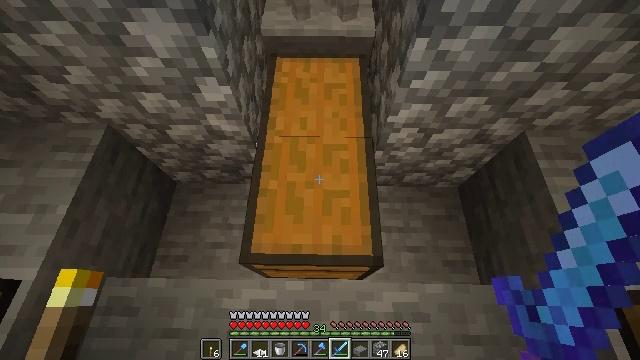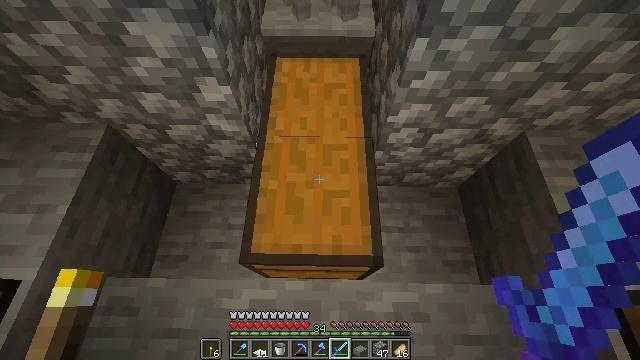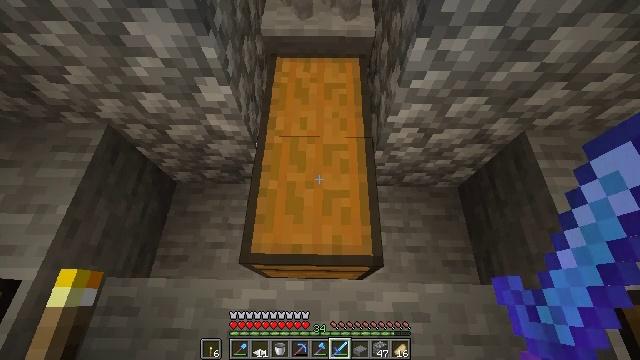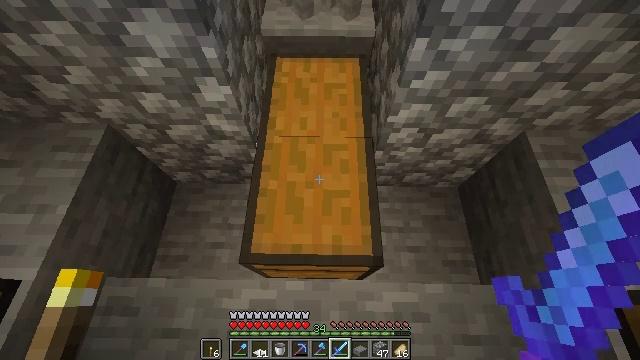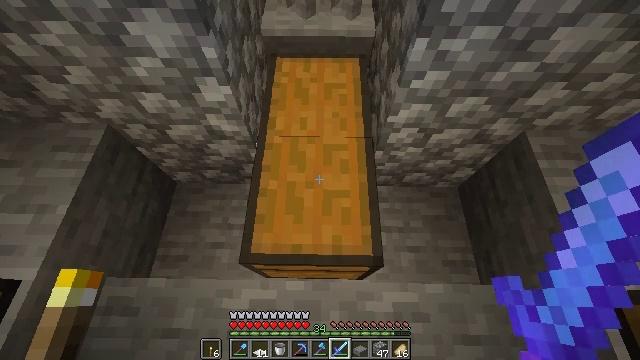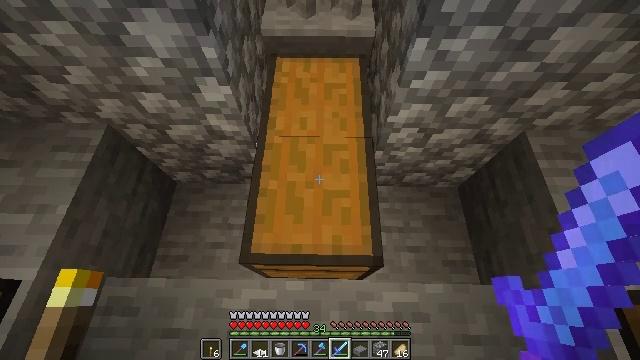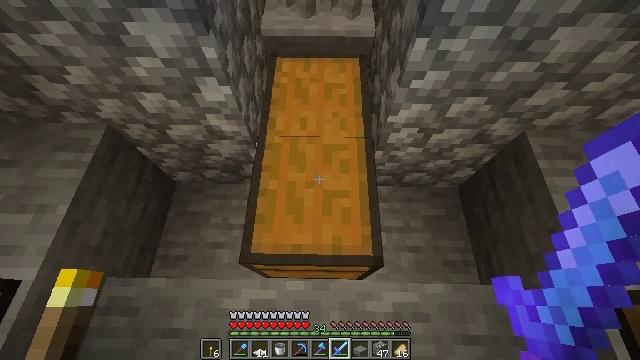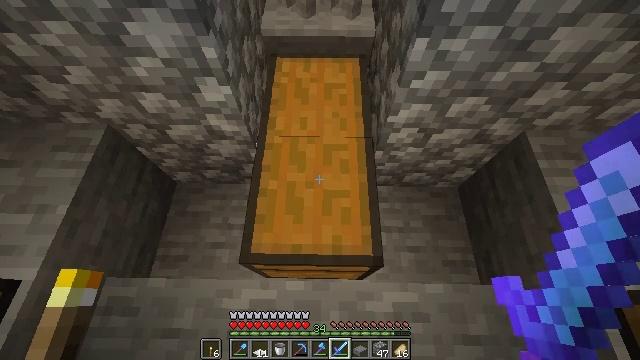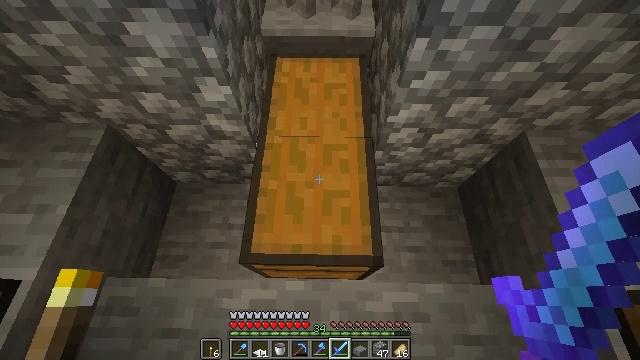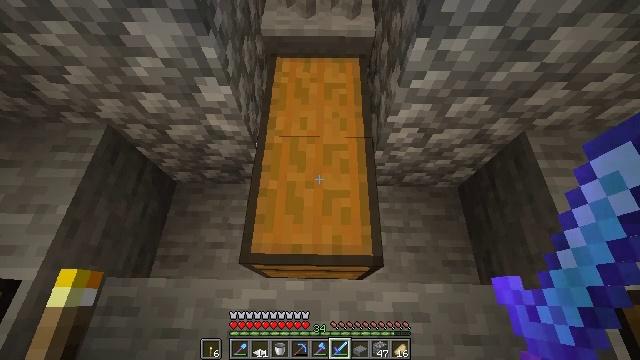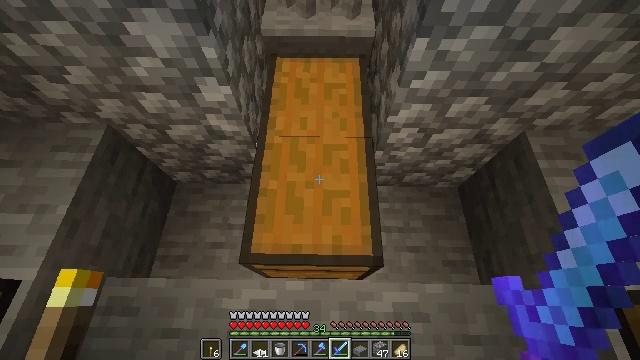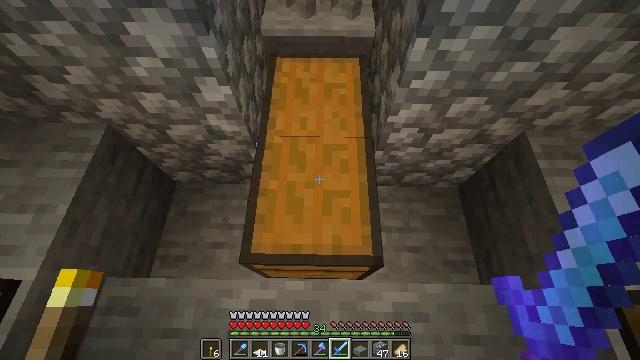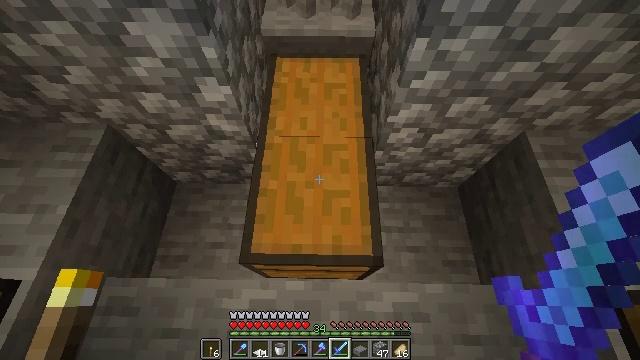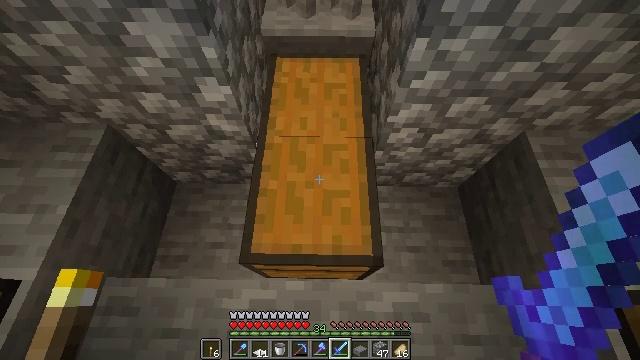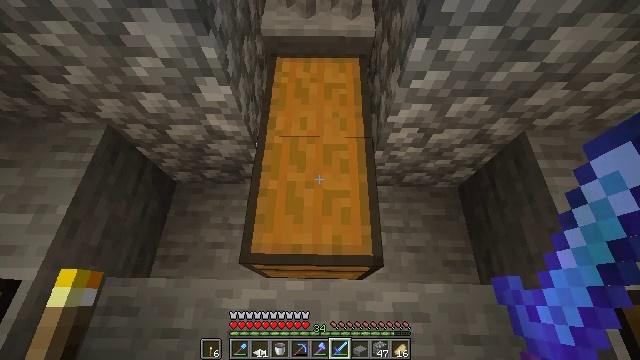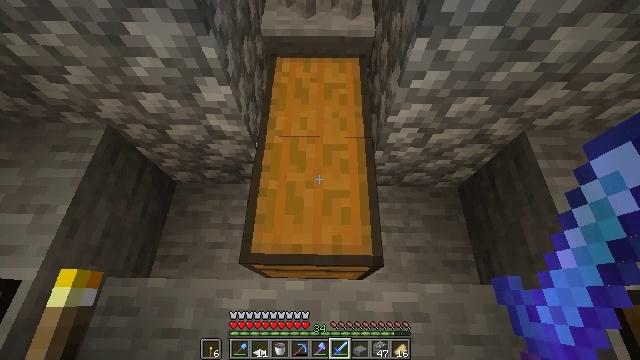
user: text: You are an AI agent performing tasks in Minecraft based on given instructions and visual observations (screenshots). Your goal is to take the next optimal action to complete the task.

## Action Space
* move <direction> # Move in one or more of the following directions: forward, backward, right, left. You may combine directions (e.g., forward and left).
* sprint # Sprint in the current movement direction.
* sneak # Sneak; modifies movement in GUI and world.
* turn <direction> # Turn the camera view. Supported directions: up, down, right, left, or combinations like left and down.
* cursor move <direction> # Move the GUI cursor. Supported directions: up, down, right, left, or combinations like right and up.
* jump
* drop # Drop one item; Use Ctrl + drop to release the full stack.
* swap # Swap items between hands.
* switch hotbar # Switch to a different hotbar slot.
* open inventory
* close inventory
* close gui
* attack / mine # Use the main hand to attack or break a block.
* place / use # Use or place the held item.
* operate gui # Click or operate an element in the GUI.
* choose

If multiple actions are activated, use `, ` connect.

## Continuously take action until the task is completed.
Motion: motion action
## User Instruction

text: Drop a diamond sword.
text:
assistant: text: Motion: no_op
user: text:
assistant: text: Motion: no_op
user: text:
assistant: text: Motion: no_op
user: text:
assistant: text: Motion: no_op
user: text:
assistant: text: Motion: no_op
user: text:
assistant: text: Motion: no_op
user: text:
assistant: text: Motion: no_op
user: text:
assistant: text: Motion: no_op
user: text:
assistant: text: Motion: no_op
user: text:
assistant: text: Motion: no_op
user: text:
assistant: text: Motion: no_op
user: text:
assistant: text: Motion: no_op
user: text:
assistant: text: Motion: no_op
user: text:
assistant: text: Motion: no_op
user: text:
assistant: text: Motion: no_op
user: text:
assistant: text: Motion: no_op
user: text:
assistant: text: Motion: no_op
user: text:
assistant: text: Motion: no_op
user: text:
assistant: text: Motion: no_op
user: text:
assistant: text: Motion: no_op
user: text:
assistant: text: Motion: no_op
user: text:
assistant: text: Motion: no_op
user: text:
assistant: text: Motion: no_op
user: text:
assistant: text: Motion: no_op
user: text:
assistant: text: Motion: no_op
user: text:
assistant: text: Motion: no_op
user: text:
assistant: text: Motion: no_op
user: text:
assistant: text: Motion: no_op
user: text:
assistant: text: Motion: no_op
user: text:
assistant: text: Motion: no_op